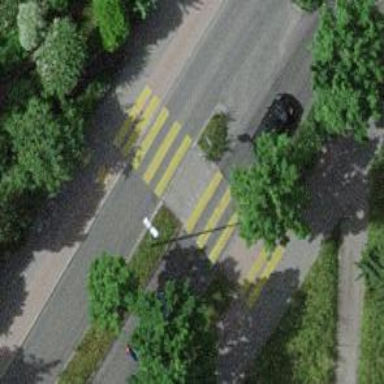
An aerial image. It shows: Marked crossing on the road.